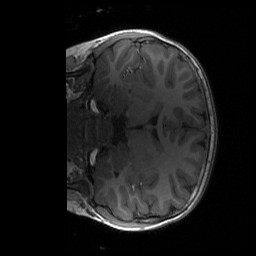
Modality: T1w
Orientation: coronal
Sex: male
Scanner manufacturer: siemens
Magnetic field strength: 3 T
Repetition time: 1.9 s
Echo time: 0.00243 s